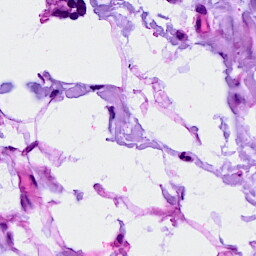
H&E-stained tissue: Breast